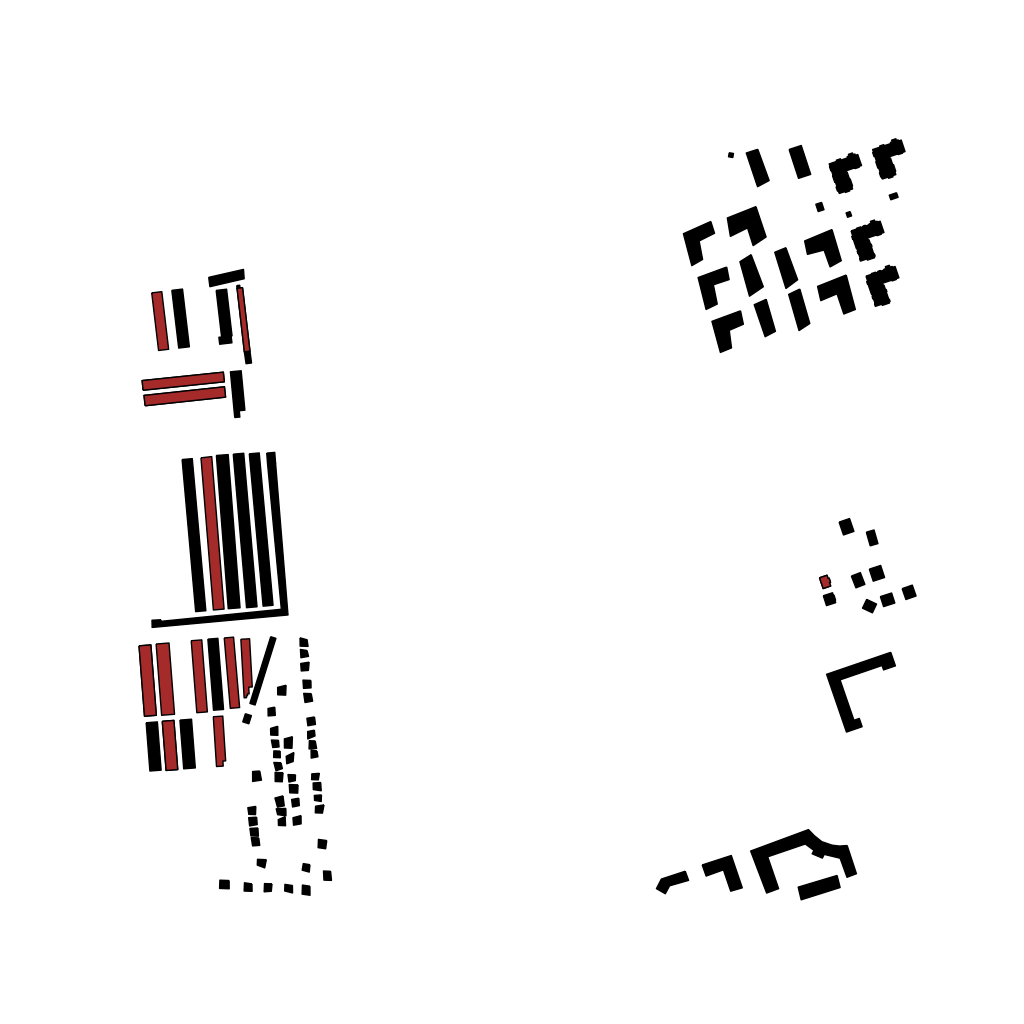
Tags: overhead vector_map, industrial, recreation, residential, special, modern, individual_rise, low_rise, density_1, Building, Facility, 1.0 km²